Question: I am trying to make a very simple grid in which a user can move through. Through my research i have concluded that the best way to achieve this would be using a two-dimensional array to represent the grid. However i am unsure of how to draw this array to a Jframe or Jpanel if i were to make an array of rectangles.

Many Stackoverflow questions seem to ask simmilar queries but unforunately i have found non that entirely explains how to draw a simple grid of rectangles.
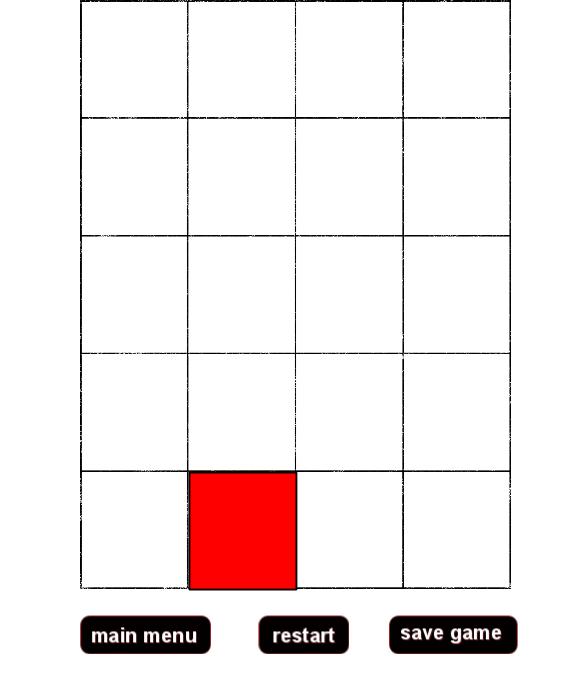
Answer: You can make arrays out of everything. Notice how the way to implement an array is
'''
*datatype* [] *arrayname* = new *datatype* [*lengthOfArray*];
'''
Lets say the name of the class that contains the rectangles is RECTANGLE. So if you want an Array, that contains, lets say, 5 rectangles, it would look somewhat like that:
'''
RECTANGLE [] rectangelArray = new RECTANGLE [5];
'''
If you want to take that to a 2 dimensional Level, just add another bracket:
'''
RECTANGLE [][] rectangelMatrix = new RECTANGLE [4][5];
'''
Assuming that by "drawing to the JPanel" you mean that you want to put the rectangles onto the screen, you would then have a for-loop in a for-loop, that would for example call each rectangle to draw itself:
'''
for(int i = 0; i<rectangleMatrix.length; i++){
for(int j = 0; j<rectangleMatrix[i].length; j++){
rectangleMatrix[i][j].draw();
}
}
'''
'rectangleMatrix.draw()' calls a method that will draw the rectangle based on its coordinates and size. you could also in a similar fashion call a method that will read the information of each rectangle and then draw it based on that information. This will help you seperate between information and drawing purposes in your classes, which is always a good thing to do:
'''
for(int i = 0; i<rectangleMatrix.length; i++){
for(int j = 0; j<rectangleMatrix[i].length; j++){
drawRectangle(rectangleMatrix[i][j]);
}
}
'''
drawRectangle(RECTANGLE toDraw) is in the same class that you have the method with the for-loop in.